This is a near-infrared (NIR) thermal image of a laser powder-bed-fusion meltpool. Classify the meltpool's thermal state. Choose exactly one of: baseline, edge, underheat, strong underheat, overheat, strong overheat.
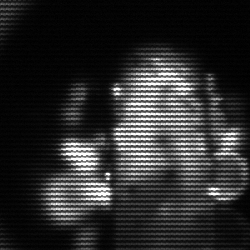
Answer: strong underheat